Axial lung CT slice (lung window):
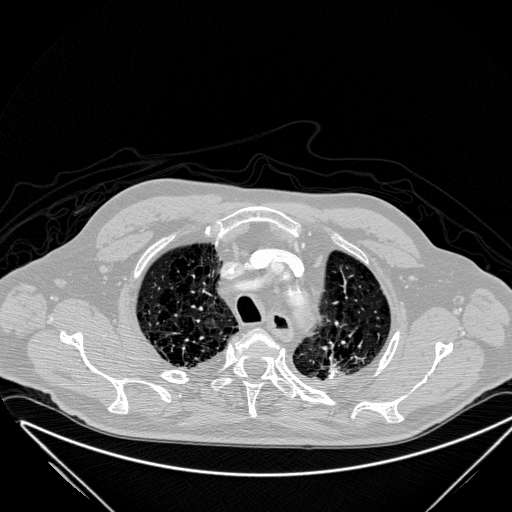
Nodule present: no